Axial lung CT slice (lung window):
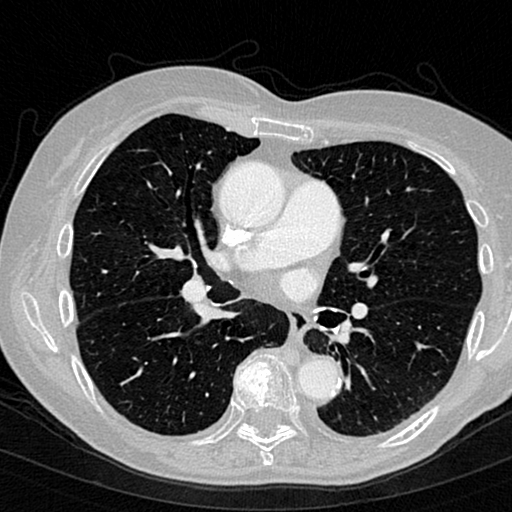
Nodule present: no